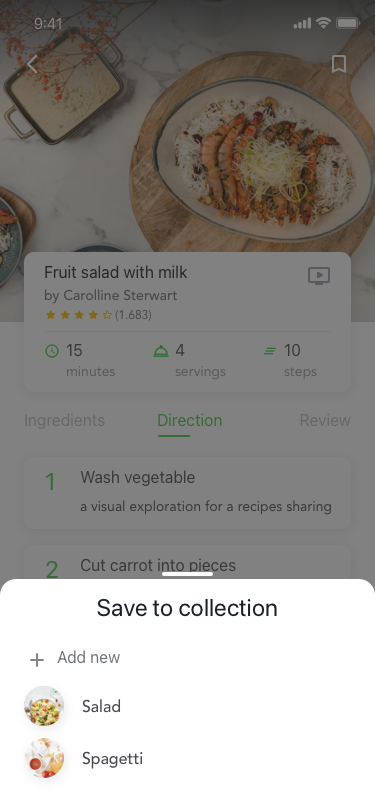
Text in this UI design:
Fruit salad with milk
15
Ingredients
Review
Direction
4
10
by Carolline Sterwart
(1.683)
minutes
servings
steps
a visual exploration for a recipes sharing
a visual exploration for a recipes sharing
app. Details in my profile.
a visual exploration for a recipes sharing
app. Details in my profile.
a visual exploration for a recipes.
1
2
3
4
Wash vegetable
Wash vegetable
Cut carrot into pieces
Cut carrot into pieces
Save to collection
Add new
Salad
Spagetti